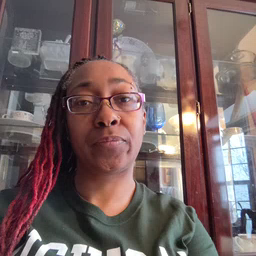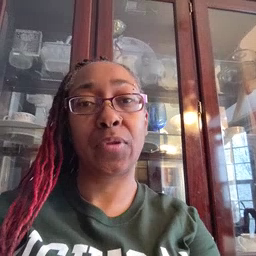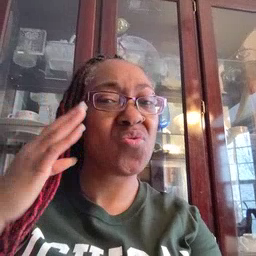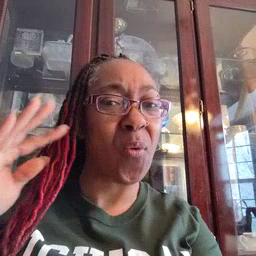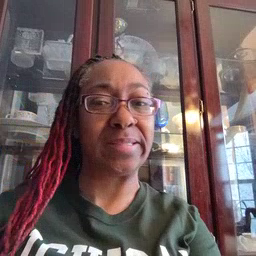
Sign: noisy